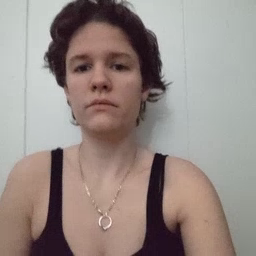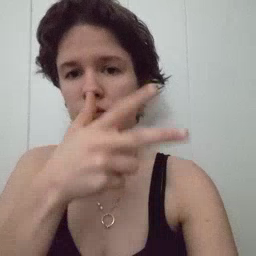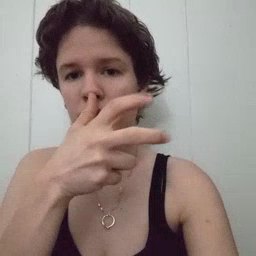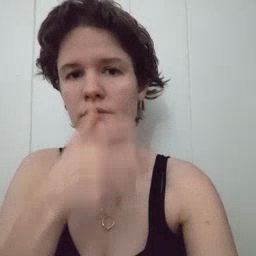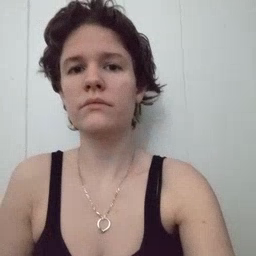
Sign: bug